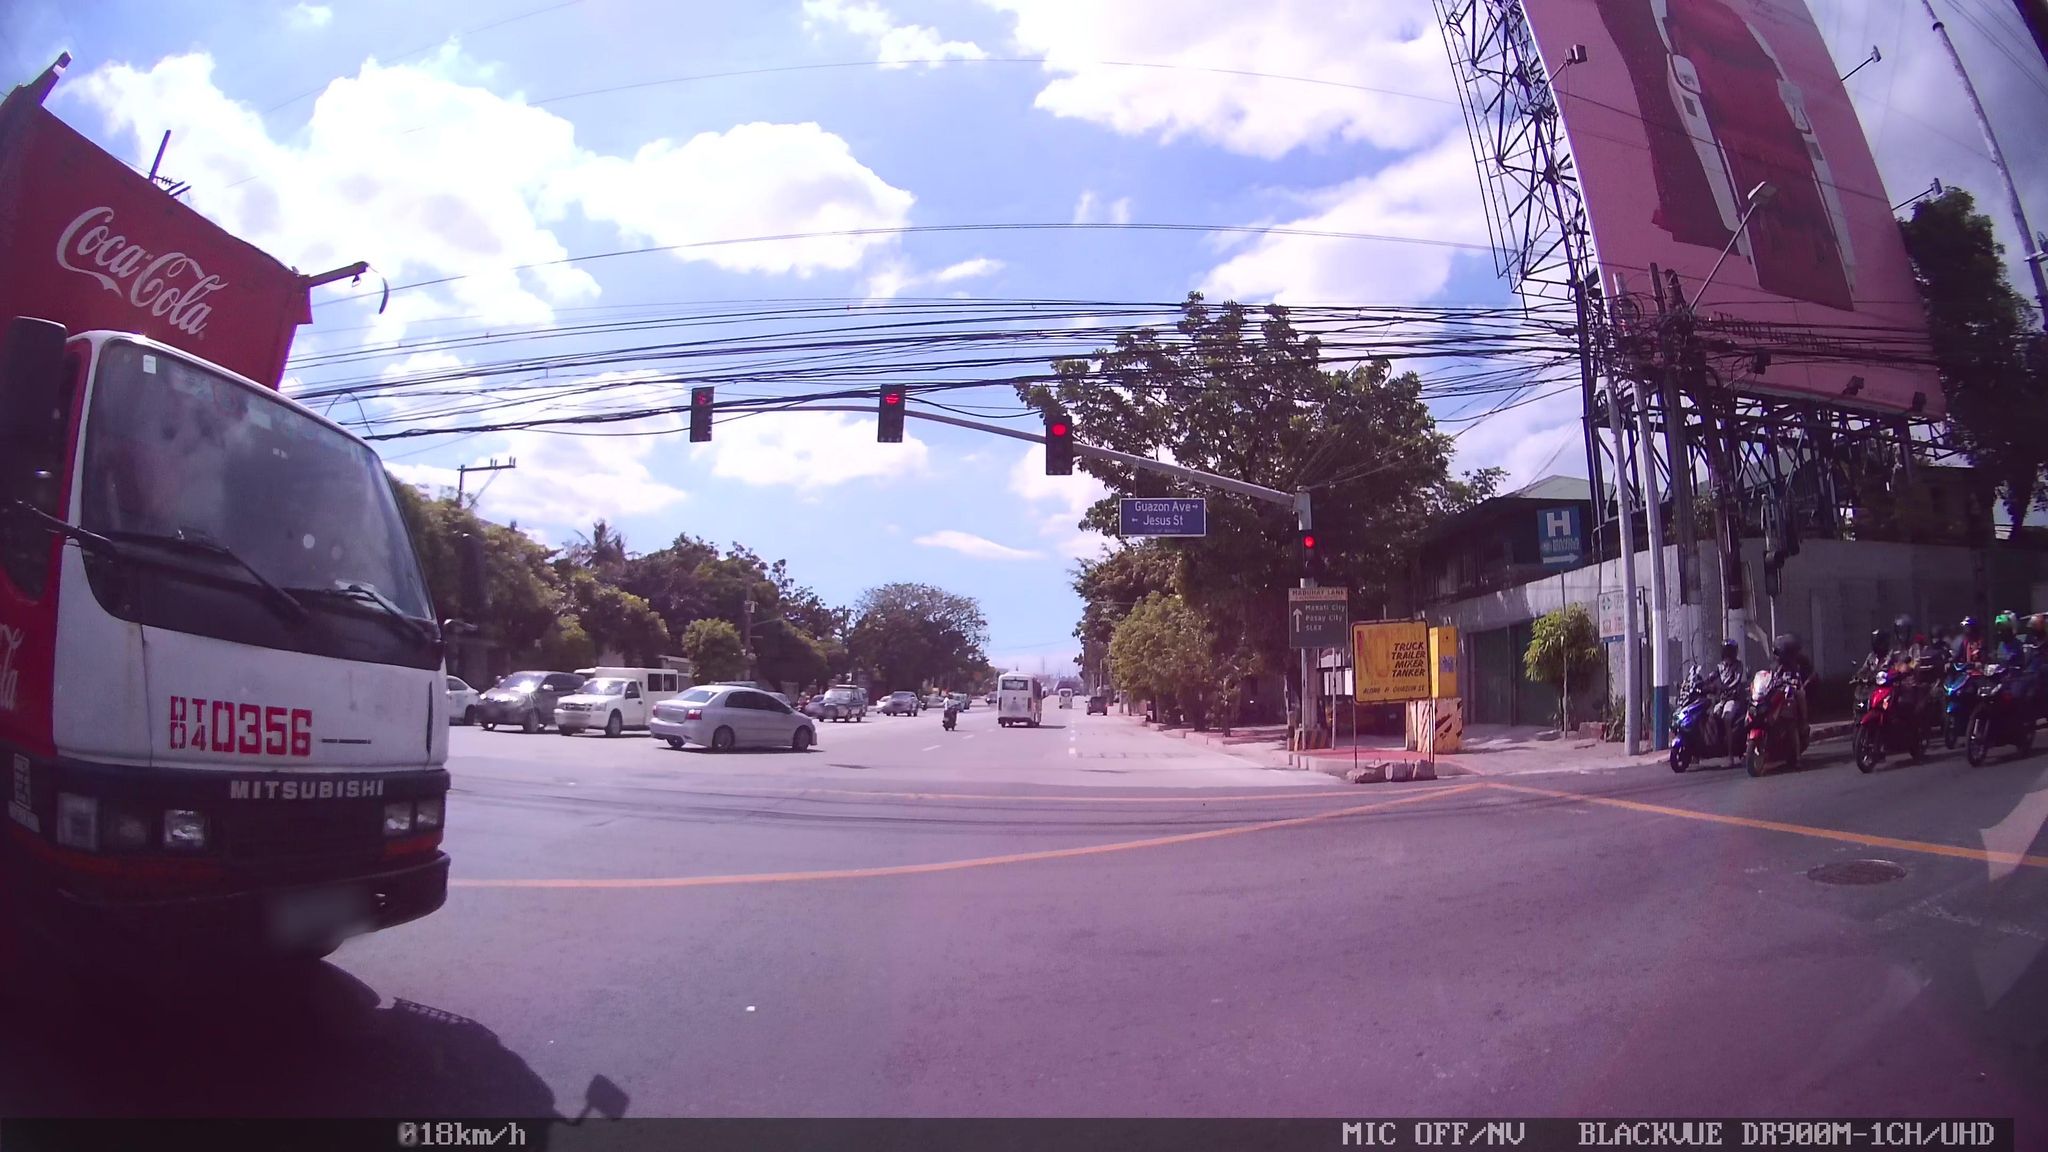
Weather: snowy
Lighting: day
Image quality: good
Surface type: driving surface
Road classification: secondary
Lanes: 2
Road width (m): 14
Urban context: urban centre
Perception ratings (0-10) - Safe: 2.45, Lively: 6.09, Beautiful: 7.63, Boring: 2.08, Depressing: 6.42, Wealthy: 2.83